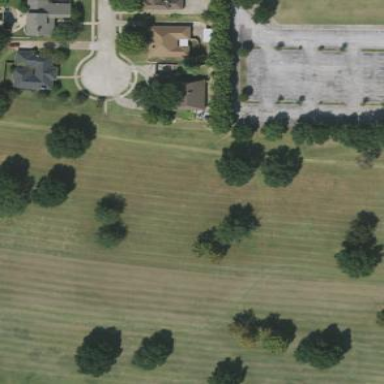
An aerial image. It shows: Lush grass fairway on golf course.